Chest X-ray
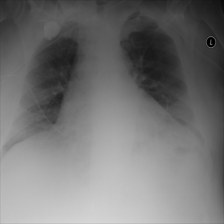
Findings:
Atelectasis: negative
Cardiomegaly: negative
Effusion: negative
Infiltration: negative
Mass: negative
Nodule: negative
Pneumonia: negative
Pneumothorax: negative
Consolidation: negative
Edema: negative
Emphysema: negative
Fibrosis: negative
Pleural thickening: negative
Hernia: negative